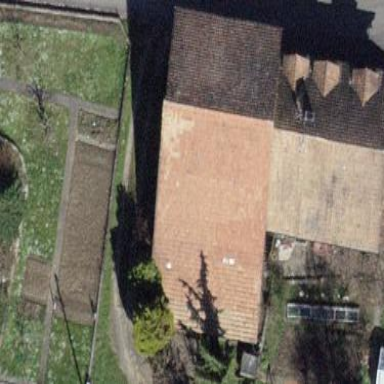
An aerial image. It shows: Building with tile roof.